Interaction volume radius: 5 \u00c5
Interaction volume height: 20 \u00c5
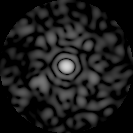
Disorder parameter: 0.8201